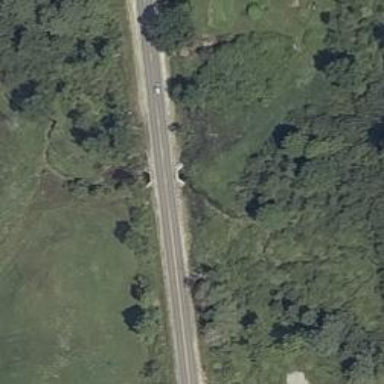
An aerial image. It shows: Asphalt road on secondary bridge.